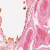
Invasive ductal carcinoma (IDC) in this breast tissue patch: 0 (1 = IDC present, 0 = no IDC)